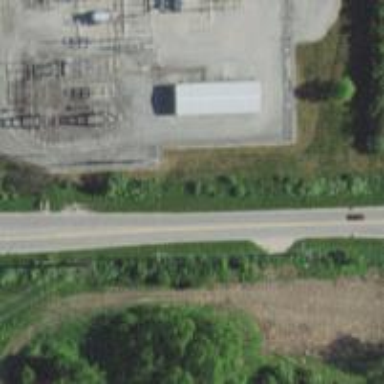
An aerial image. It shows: Power pole.